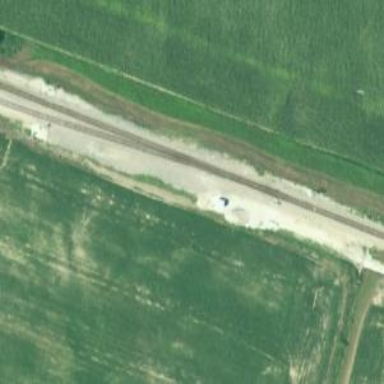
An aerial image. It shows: Railway spur junction.